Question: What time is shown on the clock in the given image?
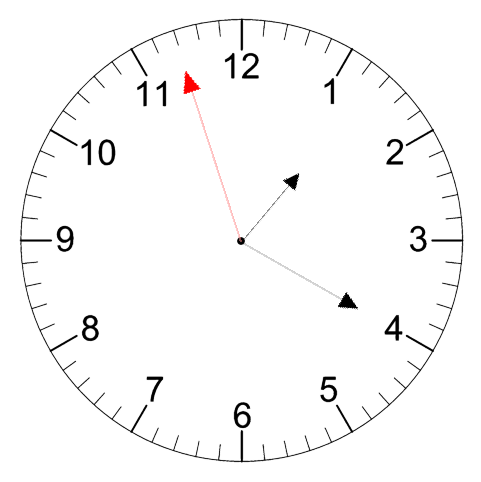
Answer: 01:19:57